Question: Goal:
To apply the XML data to the List _a
Problem:
When making transaction of Jessica black I retrieve the error message "{"Object reference not set to an
instance of an object."}" at the source code '"_ab.age = li.Element("age").Value;"' because there is no
data of Jessicas age in the xml. Same problem can be for Jim West's sex.
What should I do? I started getting crazy!

---
C # below
'''
public class Program
{
private static List<user> _a = new List<user>();
private static user _ab = new user();
static void Main(string[] args)
{
XDocument xml = XDocument.Load("xml file....");
xml.Root.Descendants("user").ToList().ForEach(li =>
{
_ab = new user();
_ab.firstname = li.Element("firstname").Value;
_ab.lastname = li.Element("lastname").Value;
_ab.age = li.Element("age").Value;
_ab.sex = li.Element("sex").Value;
_a.Add(_ab);
}
}
}
public class user
{
public String firstname;
public String lastname;
public String age;
public String sex;
}
'''
---
XML code below
'''
<users>
<user>
<firstname>sara</firstname>
<lastname>brown</lastname>
<age>20</age>
<sex>female</sex>
</user>
<user>
<firstname>Jessica</firstname>
<lastname>black</lastname>
<sex>Female</sex>
</user>
<user>
<firstname>Jim</firstname>
<lastname>west</lastname>
<age>26</age>
</user>
<user>
<firstname>robert</firstname>
<lastname>lake</lastname>
<age>41</age>
<sex>male</sex>
</user>
<user>
<firstname>Britany</firstname>
<lastname>McLove</lastname>
<age>21</age>
</user>
</users>
'''
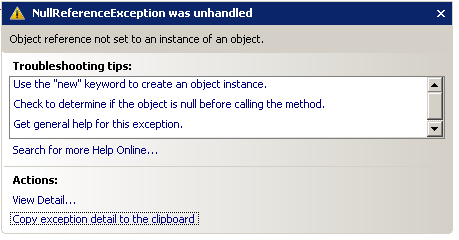
Answer: Use conversation operator:
'''
_ab.age = (string)li.Element("age");
'''
and so on...
If element 'age' doesn't exist, '(string)li.Element("age")' will return 'null' and won't throw any exception.